Interaction volume radius: 5 \u00c5
Interaction volume height: 10 \u00c5
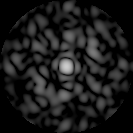
Disorder parameter: 0.8614